Interaction volume radius: 5 \u00c5
Interaction volume height: 40 \u00c5
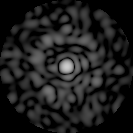
Disorder parameter: 0.8592